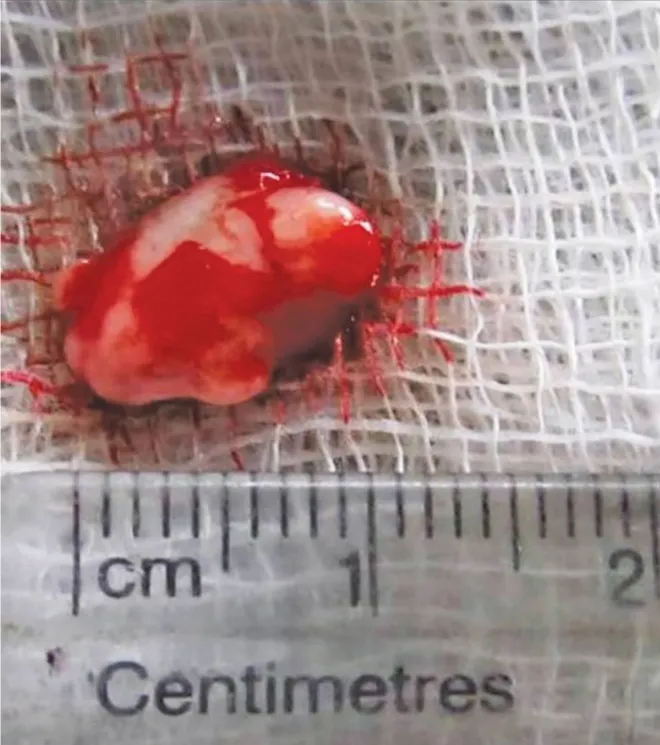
Excised specimen of size 3 x 3 cm.
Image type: pathology (h&e)